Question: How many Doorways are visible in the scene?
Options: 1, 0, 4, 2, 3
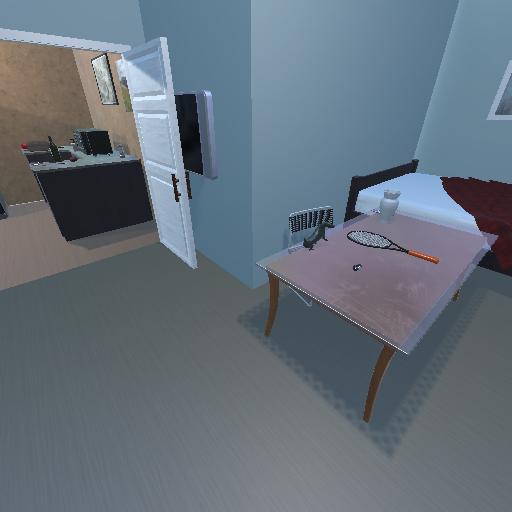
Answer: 1